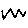
Label: zigzag